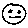
Label: smiley face